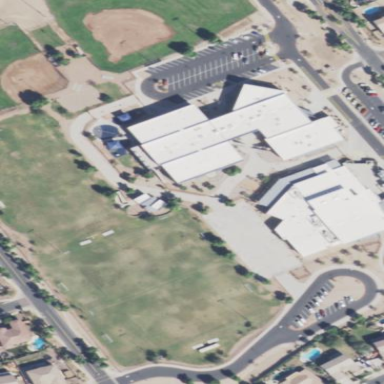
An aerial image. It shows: School.